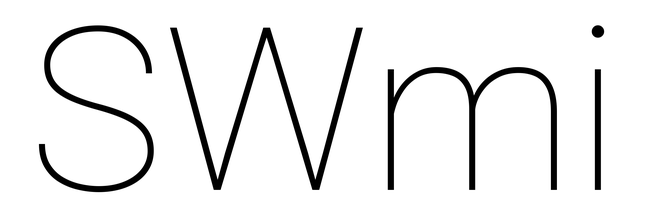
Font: Roboto_Thin